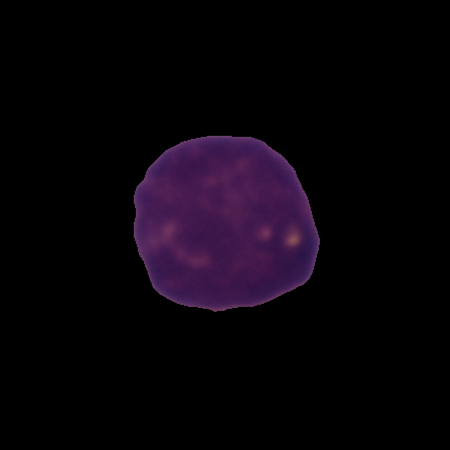
Label: healthy